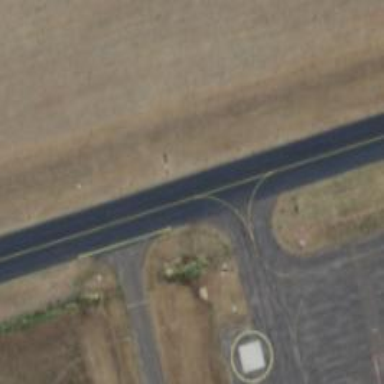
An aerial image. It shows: View of taxiway at the airport.